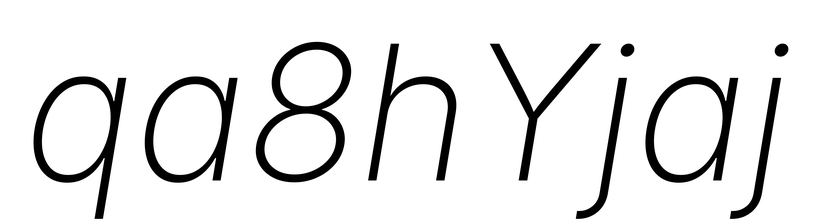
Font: Inter-Italic_ExtraLight_Italic